Field crop: maize
Growth stage: 2
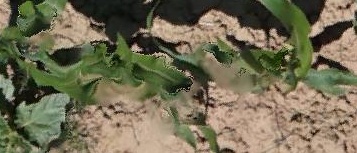
Species: maize